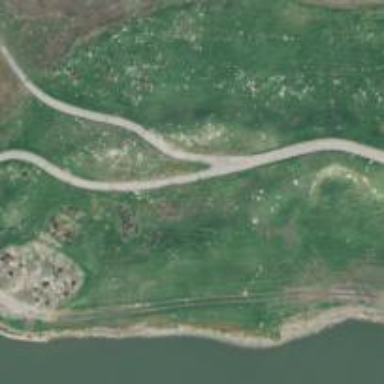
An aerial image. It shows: Service road used as golf cart path.